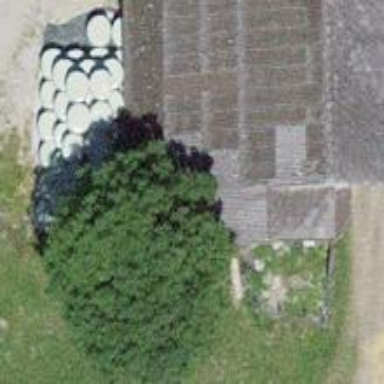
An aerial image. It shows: Barn.